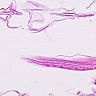
Metastatic tissue present: no